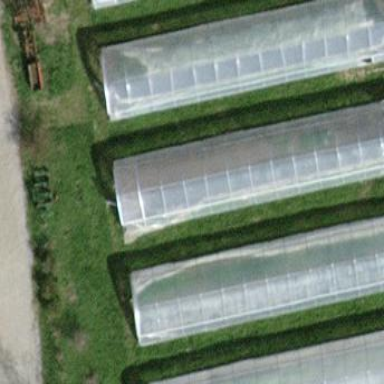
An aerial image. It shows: Greenhouse.